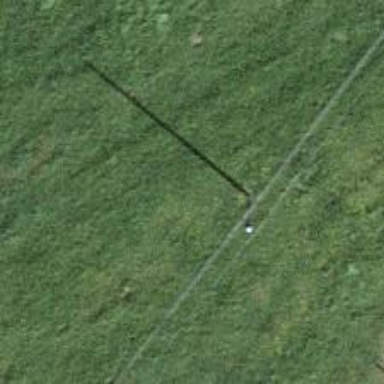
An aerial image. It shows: Power pole.